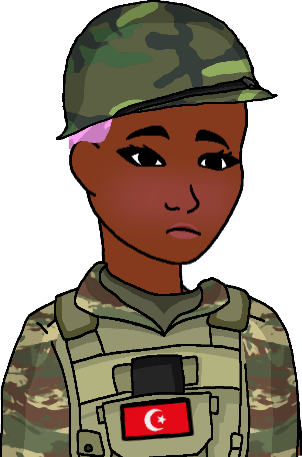
Label: 5_Doomer_Girl